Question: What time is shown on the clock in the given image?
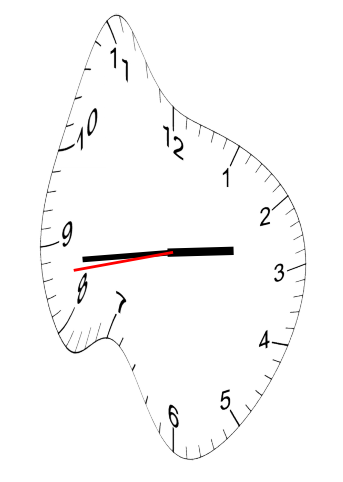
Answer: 02:43:43